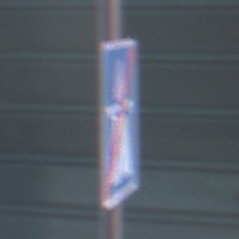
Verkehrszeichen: EndeAutbahn
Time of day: MorningAfternoon
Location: Outdoor (Urban)
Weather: PartlyCloudy
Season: NotSpecified
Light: Natural